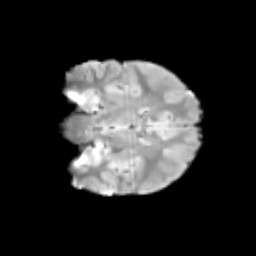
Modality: T2w
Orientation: coronal
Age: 9
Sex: male
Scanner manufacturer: siemens
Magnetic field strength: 3 T
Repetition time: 3.8 s
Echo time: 0.07 s